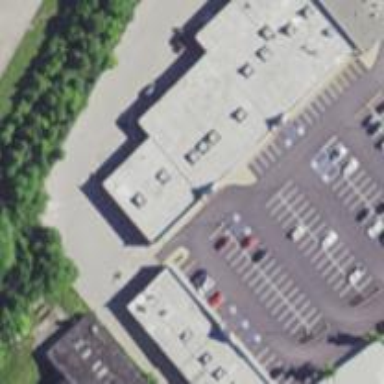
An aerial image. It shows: Veterinary facility.